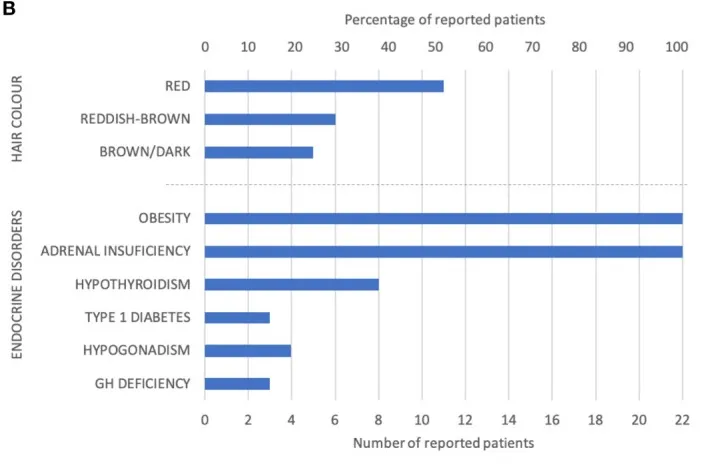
The frequency of clinical features.
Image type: chart (chart)